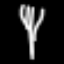
Label: fork